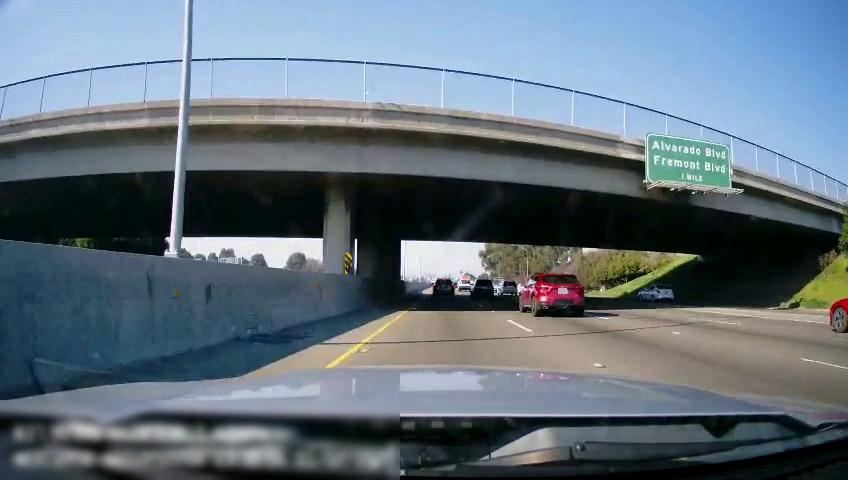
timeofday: Day
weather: Sunny
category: Drivable Space
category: Vehicles | SUV
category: Vehicles | SUV
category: Vehicles | SUV
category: Vehicles | Truck
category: Vehicles | Car
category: Vehicles | Car
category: Vehicles | Car
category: Lanes | Current Lane
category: Lanes | Current Lane
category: Lanes | Alternate Lane
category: Lanes | Alternate Lane
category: Lanes | Alternate Lane
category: Traffic | Signs
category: Traffic | Signs